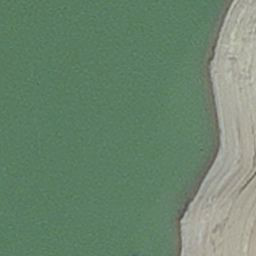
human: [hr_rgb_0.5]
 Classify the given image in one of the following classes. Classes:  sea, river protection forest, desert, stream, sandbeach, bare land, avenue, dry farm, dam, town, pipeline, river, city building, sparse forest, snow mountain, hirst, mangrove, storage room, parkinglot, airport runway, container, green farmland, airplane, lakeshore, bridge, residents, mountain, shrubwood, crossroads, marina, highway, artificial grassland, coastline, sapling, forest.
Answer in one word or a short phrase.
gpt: hirst